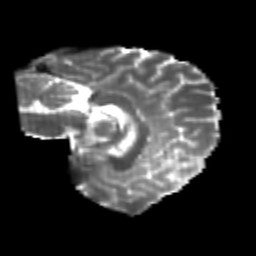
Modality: T2w
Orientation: sagittal
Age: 25
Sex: female
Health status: healthy
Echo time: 0.074 s